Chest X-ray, AP view. Patient: 38 years old, sex M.
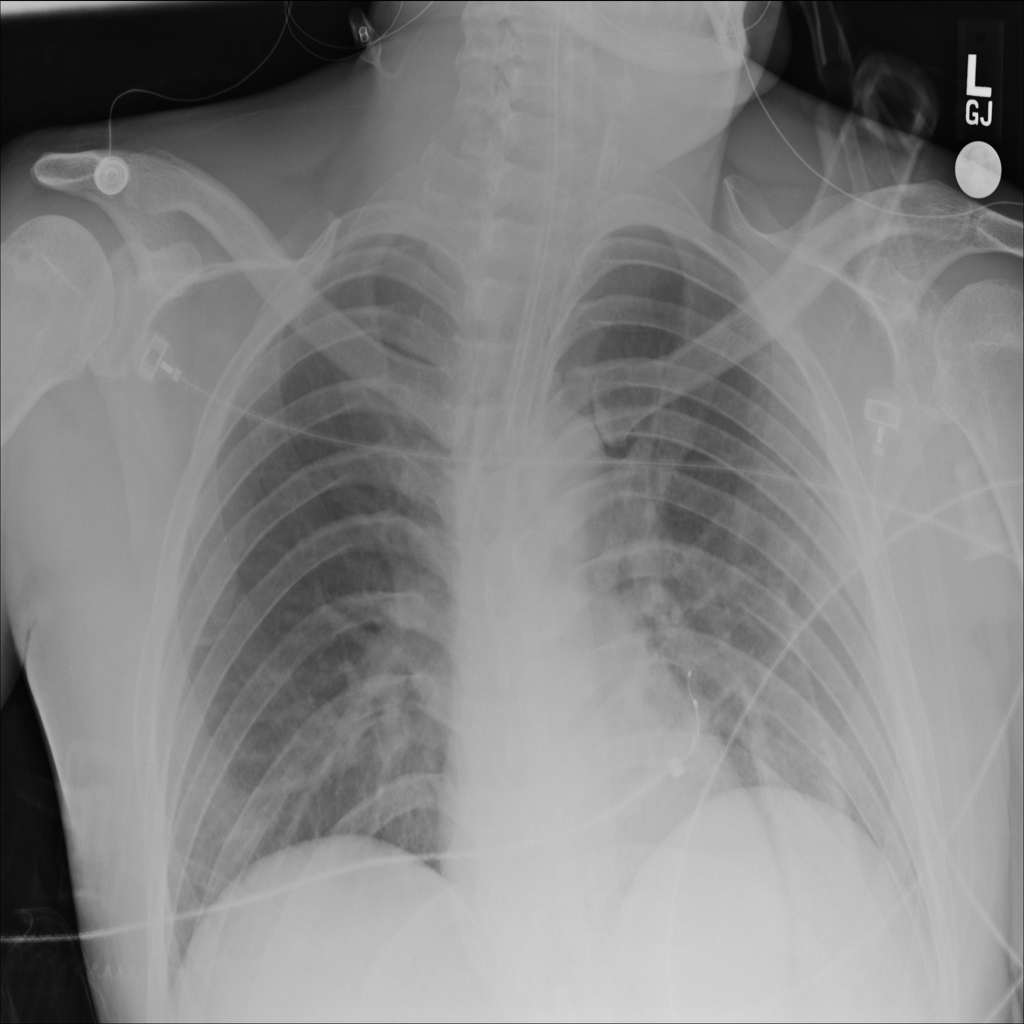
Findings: No Finding